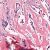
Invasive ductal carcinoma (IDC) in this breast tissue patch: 1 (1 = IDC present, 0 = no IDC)